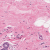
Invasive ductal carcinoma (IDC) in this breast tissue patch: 0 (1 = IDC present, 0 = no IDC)